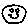
Label: smiley face